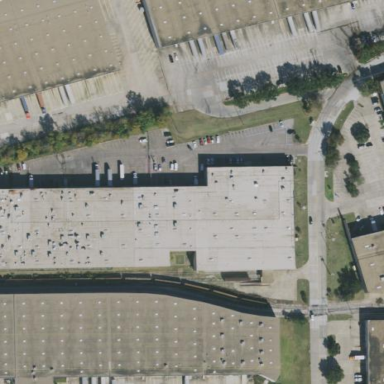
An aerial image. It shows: Warehouse.